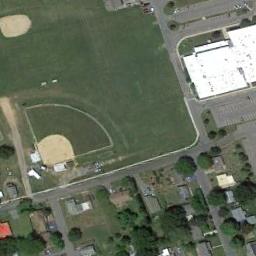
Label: baseball_diamond